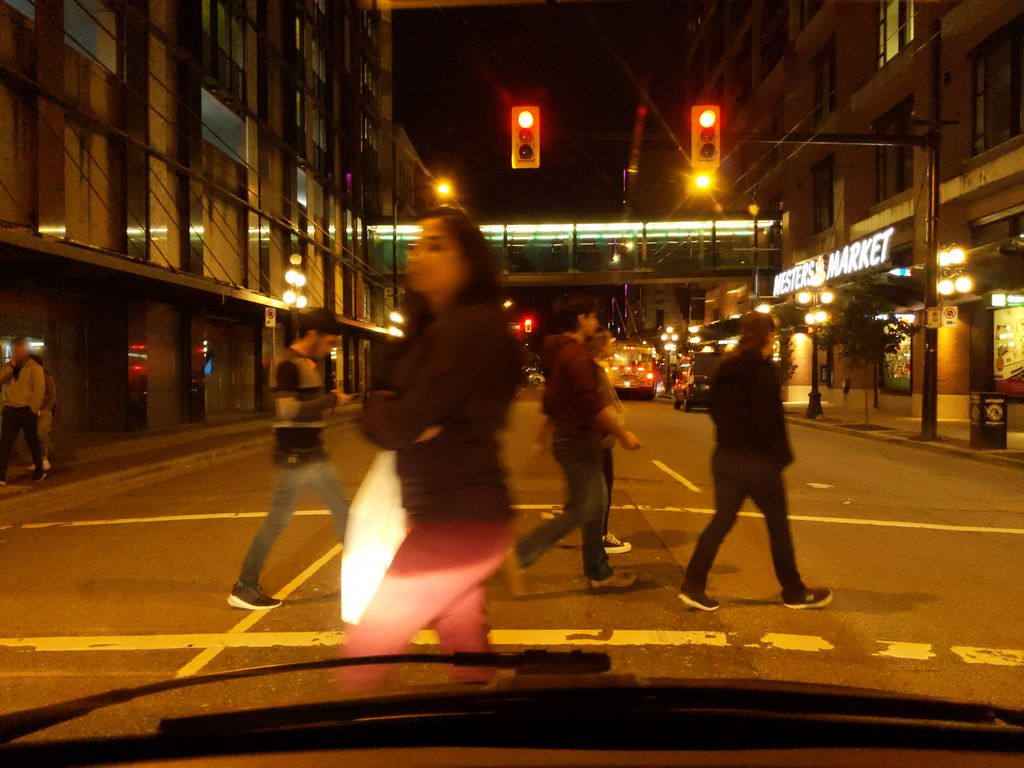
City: vancouver